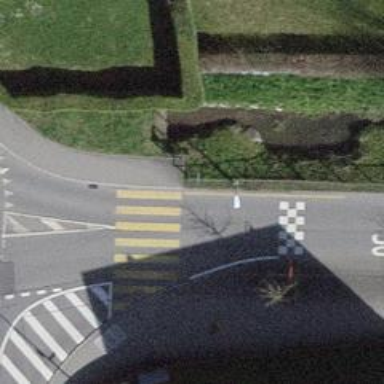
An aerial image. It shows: Uncontrolled zebra crossing with zebra markings.